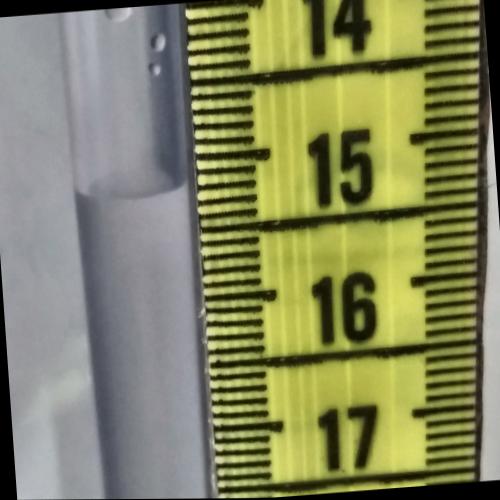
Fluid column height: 15.2 cm